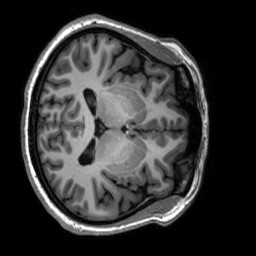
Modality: T1w
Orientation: axial
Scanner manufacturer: siemens
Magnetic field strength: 3 T
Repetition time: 2.3 s
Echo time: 0.00302 s